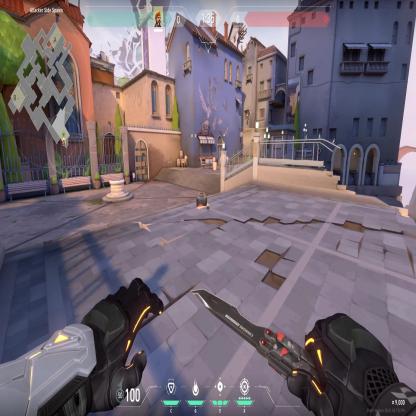
Label: dropped spike